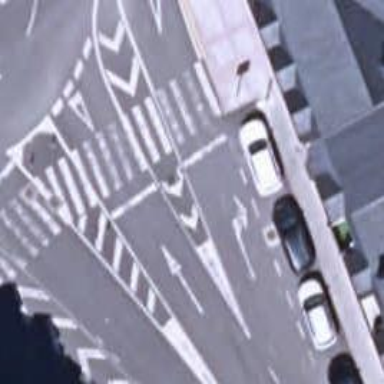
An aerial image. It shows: Uncontrolled crossing with table for traffic calming.